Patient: sex M, age 64
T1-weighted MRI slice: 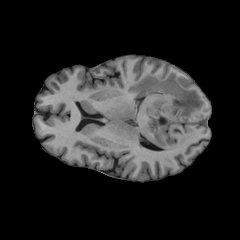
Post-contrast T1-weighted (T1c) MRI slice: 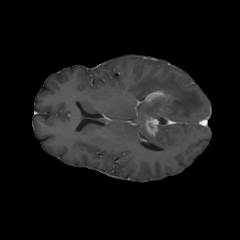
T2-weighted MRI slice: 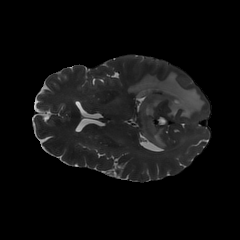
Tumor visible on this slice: yes
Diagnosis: Glioblastoma, IDH-wildtype
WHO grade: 4